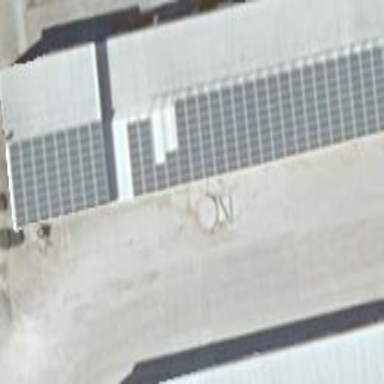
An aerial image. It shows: Small solar photovoltaic panel generator at farm auxiliary building.